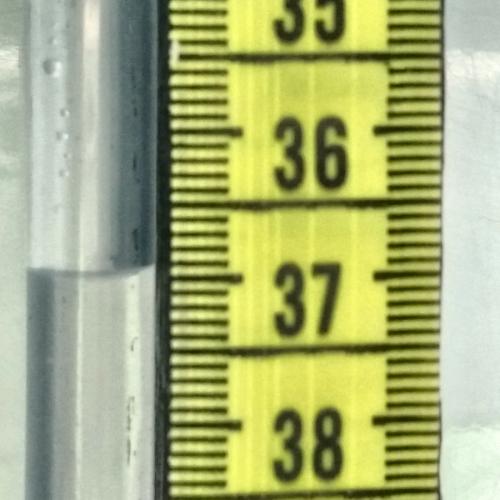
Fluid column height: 36.9 cm